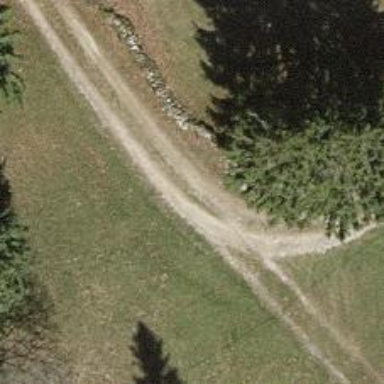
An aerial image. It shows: Unpaved service road.